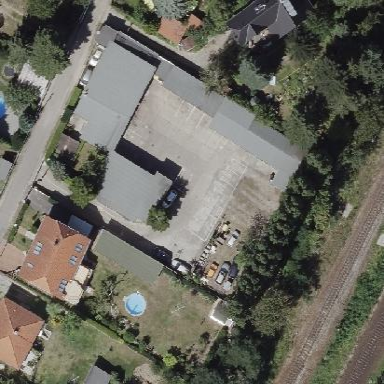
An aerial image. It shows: Retail area with shop specializing in car repair.